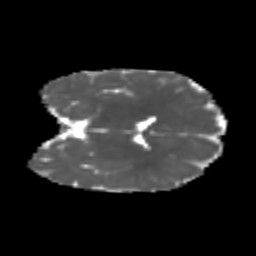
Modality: MD
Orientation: coronal
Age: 5
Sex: female
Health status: healthy